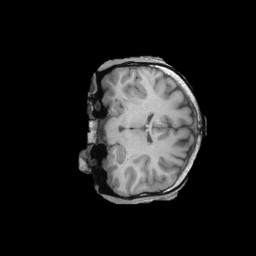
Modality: T1w
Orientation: coronal
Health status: ill
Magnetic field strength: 3 T